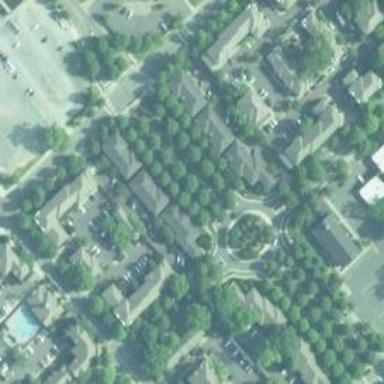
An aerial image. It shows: Residential road with roundabout.